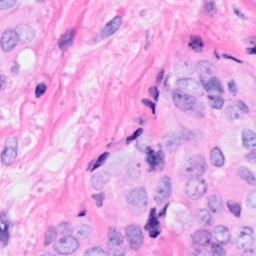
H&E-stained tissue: Breast